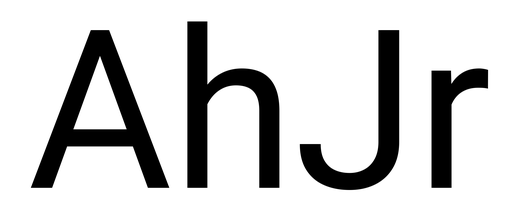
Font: Roboto_Regular